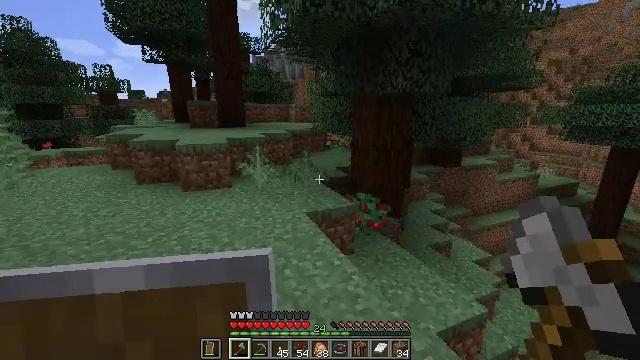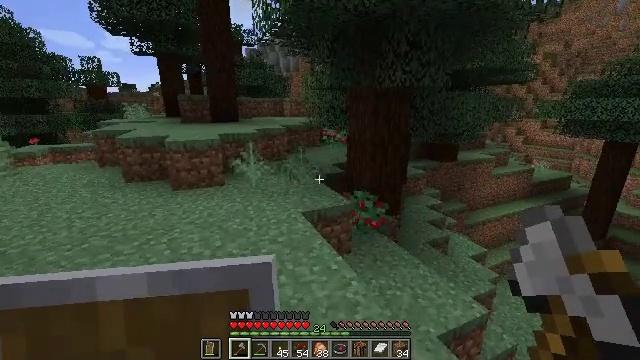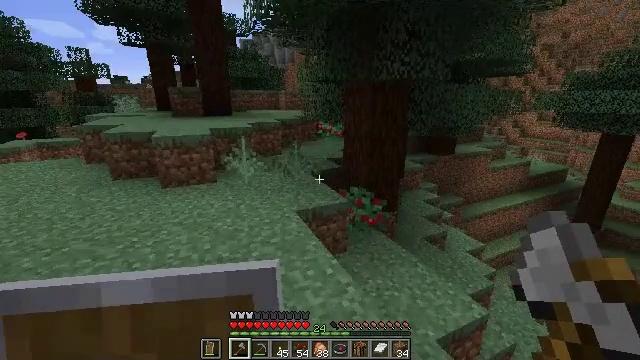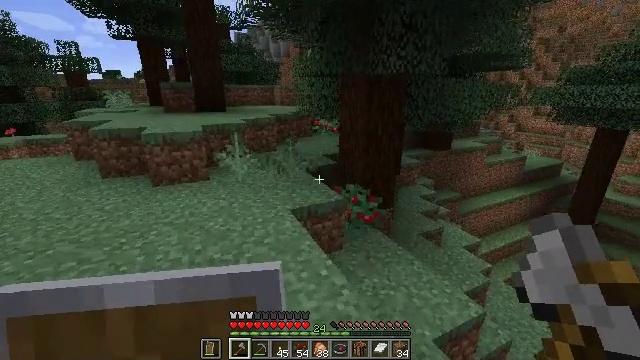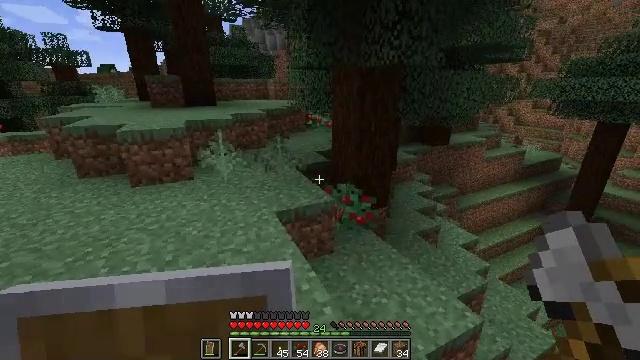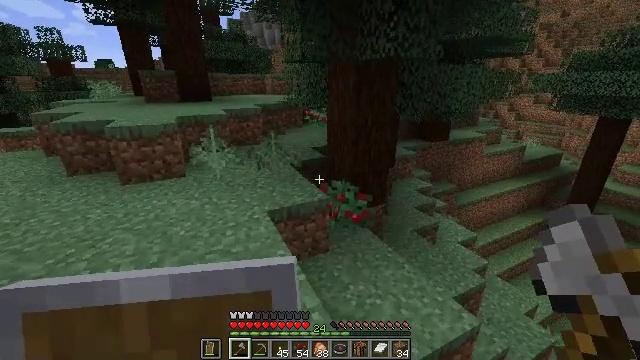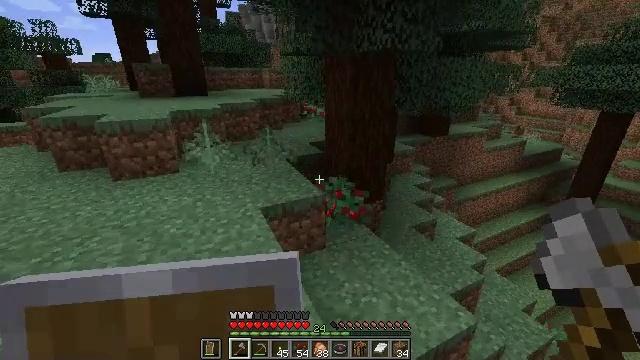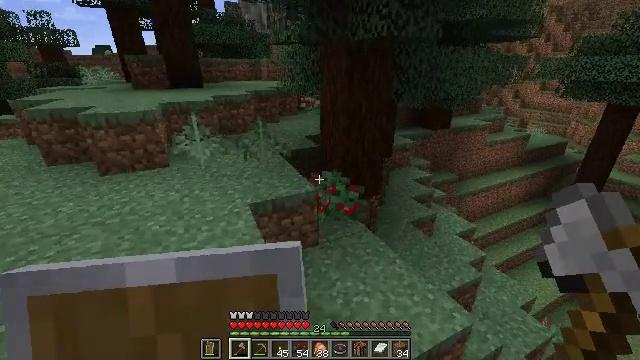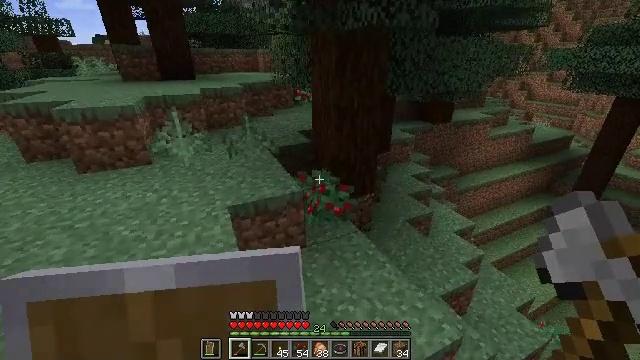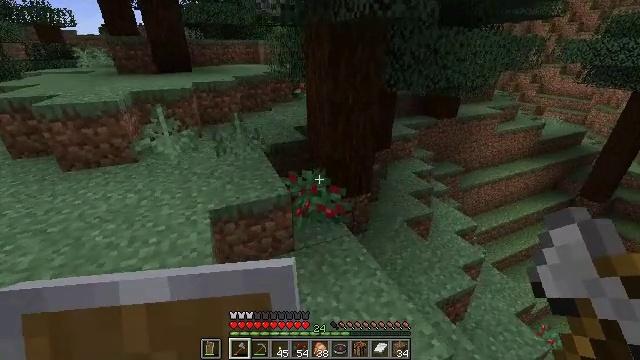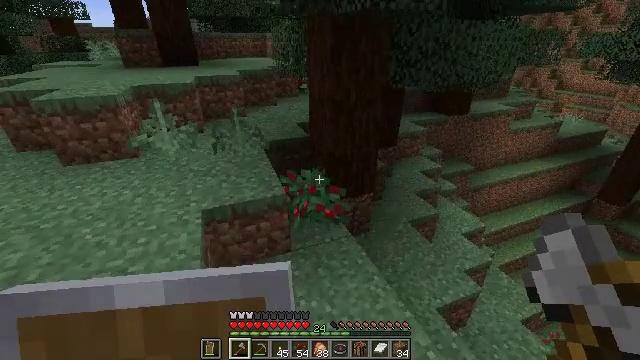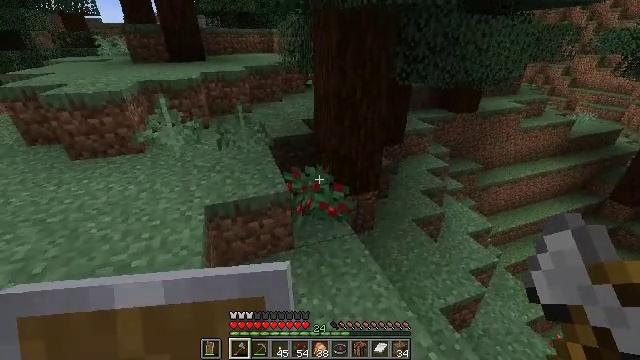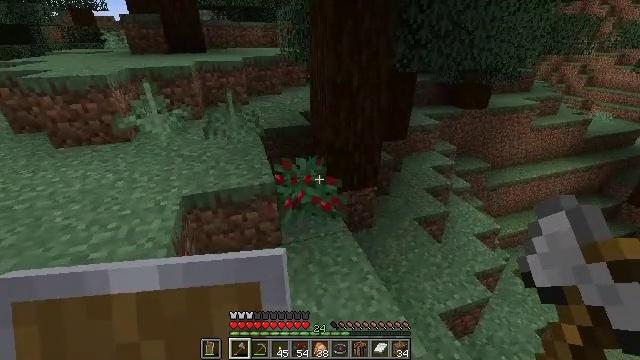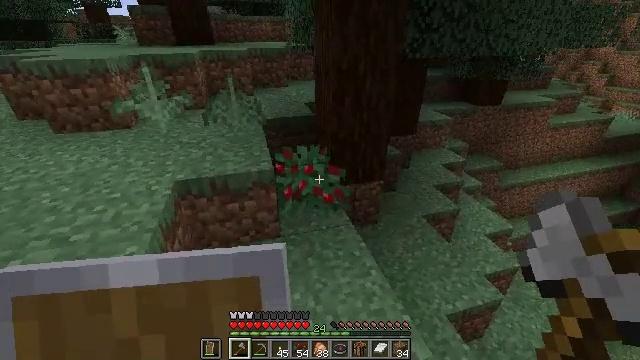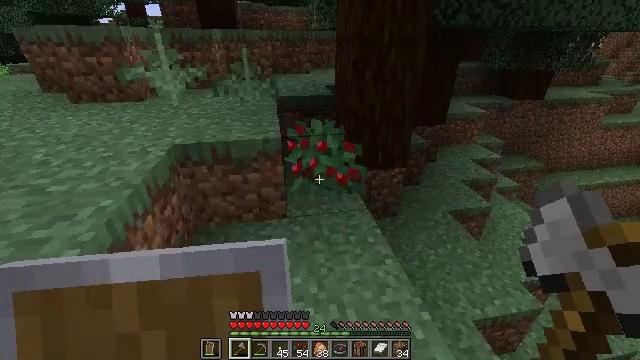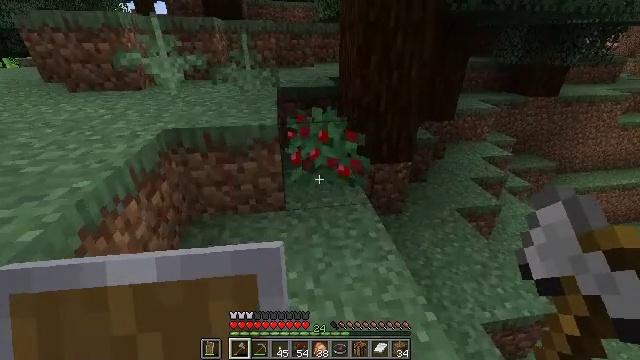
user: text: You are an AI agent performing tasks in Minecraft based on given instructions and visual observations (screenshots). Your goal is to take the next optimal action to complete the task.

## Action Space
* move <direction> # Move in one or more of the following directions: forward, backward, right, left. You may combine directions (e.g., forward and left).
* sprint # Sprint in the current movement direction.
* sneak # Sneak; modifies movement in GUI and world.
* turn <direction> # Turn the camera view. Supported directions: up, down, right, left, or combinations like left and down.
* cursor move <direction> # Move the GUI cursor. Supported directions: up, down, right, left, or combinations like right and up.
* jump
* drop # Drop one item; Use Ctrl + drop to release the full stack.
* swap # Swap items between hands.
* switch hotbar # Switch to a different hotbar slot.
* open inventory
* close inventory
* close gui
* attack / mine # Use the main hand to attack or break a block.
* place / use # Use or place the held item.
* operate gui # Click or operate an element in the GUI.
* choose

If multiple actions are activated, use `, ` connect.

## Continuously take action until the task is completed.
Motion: motion action
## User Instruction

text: Destroy the spruce leaves to get sticks and saplings.
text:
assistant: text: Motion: move forward, turn right and down
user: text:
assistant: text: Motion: move forward and move right, turn down
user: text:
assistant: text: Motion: move forward and move right, turn down
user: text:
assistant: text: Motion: move forward and move right, turn down
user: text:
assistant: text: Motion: move forward and move right, turn down
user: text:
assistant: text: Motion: move forward and move right, turn down
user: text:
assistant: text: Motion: move forward and move right, turn down
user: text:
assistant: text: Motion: move forward and move right, turn down
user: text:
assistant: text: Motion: move forward and move right, turn left and down
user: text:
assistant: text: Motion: move forward and move right, turn left and down
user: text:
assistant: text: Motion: move forward and move right, turn left
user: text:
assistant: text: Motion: move forward, turn left
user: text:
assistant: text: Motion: move forward, turn left
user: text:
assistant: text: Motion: move forward, turn left
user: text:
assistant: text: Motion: move forward, turn left
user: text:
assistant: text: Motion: move forward, turn left
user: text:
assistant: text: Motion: move forward, use / place
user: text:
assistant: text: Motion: move forward, use / place
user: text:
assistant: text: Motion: move forward, turn left, use / place
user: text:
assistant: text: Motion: turn left
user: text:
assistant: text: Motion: turn left
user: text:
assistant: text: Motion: no_op
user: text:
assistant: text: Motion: no_op
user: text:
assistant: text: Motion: no_op
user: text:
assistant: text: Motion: turn left
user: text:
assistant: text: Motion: turn left
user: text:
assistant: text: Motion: no_op
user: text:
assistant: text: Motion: no_op
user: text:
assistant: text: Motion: no_op
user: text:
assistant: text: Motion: no_op